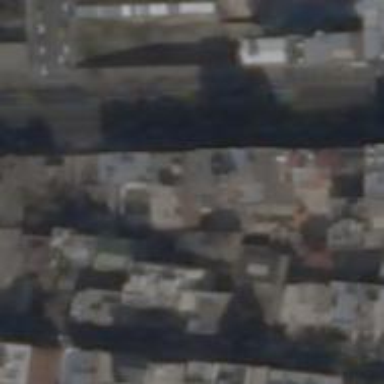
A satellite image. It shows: Dormitory building.